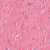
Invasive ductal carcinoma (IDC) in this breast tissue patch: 0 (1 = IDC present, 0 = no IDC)